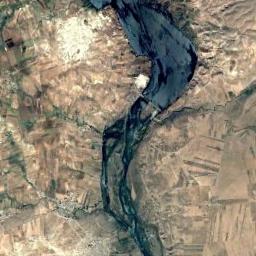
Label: river